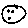
Label: moon